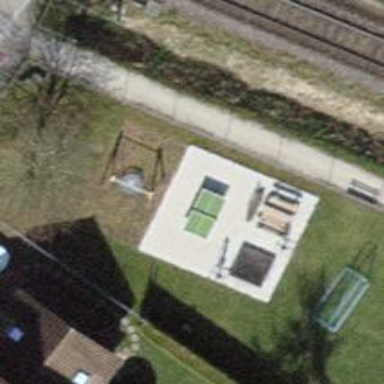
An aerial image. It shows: Playground featuring basket swing.